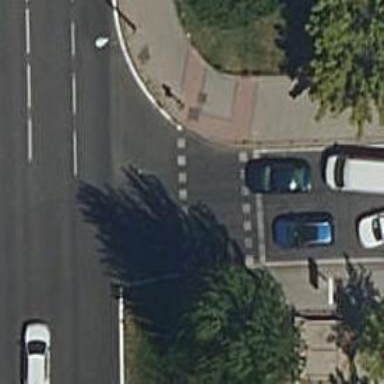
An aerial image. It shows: Road with traffic signals.